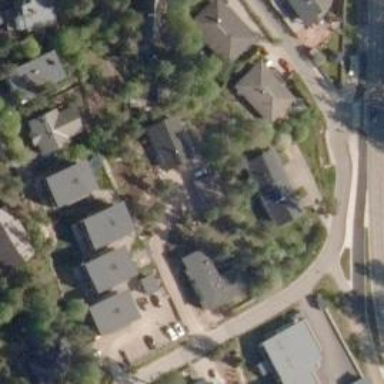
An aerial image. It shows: Driveway.